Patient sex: F
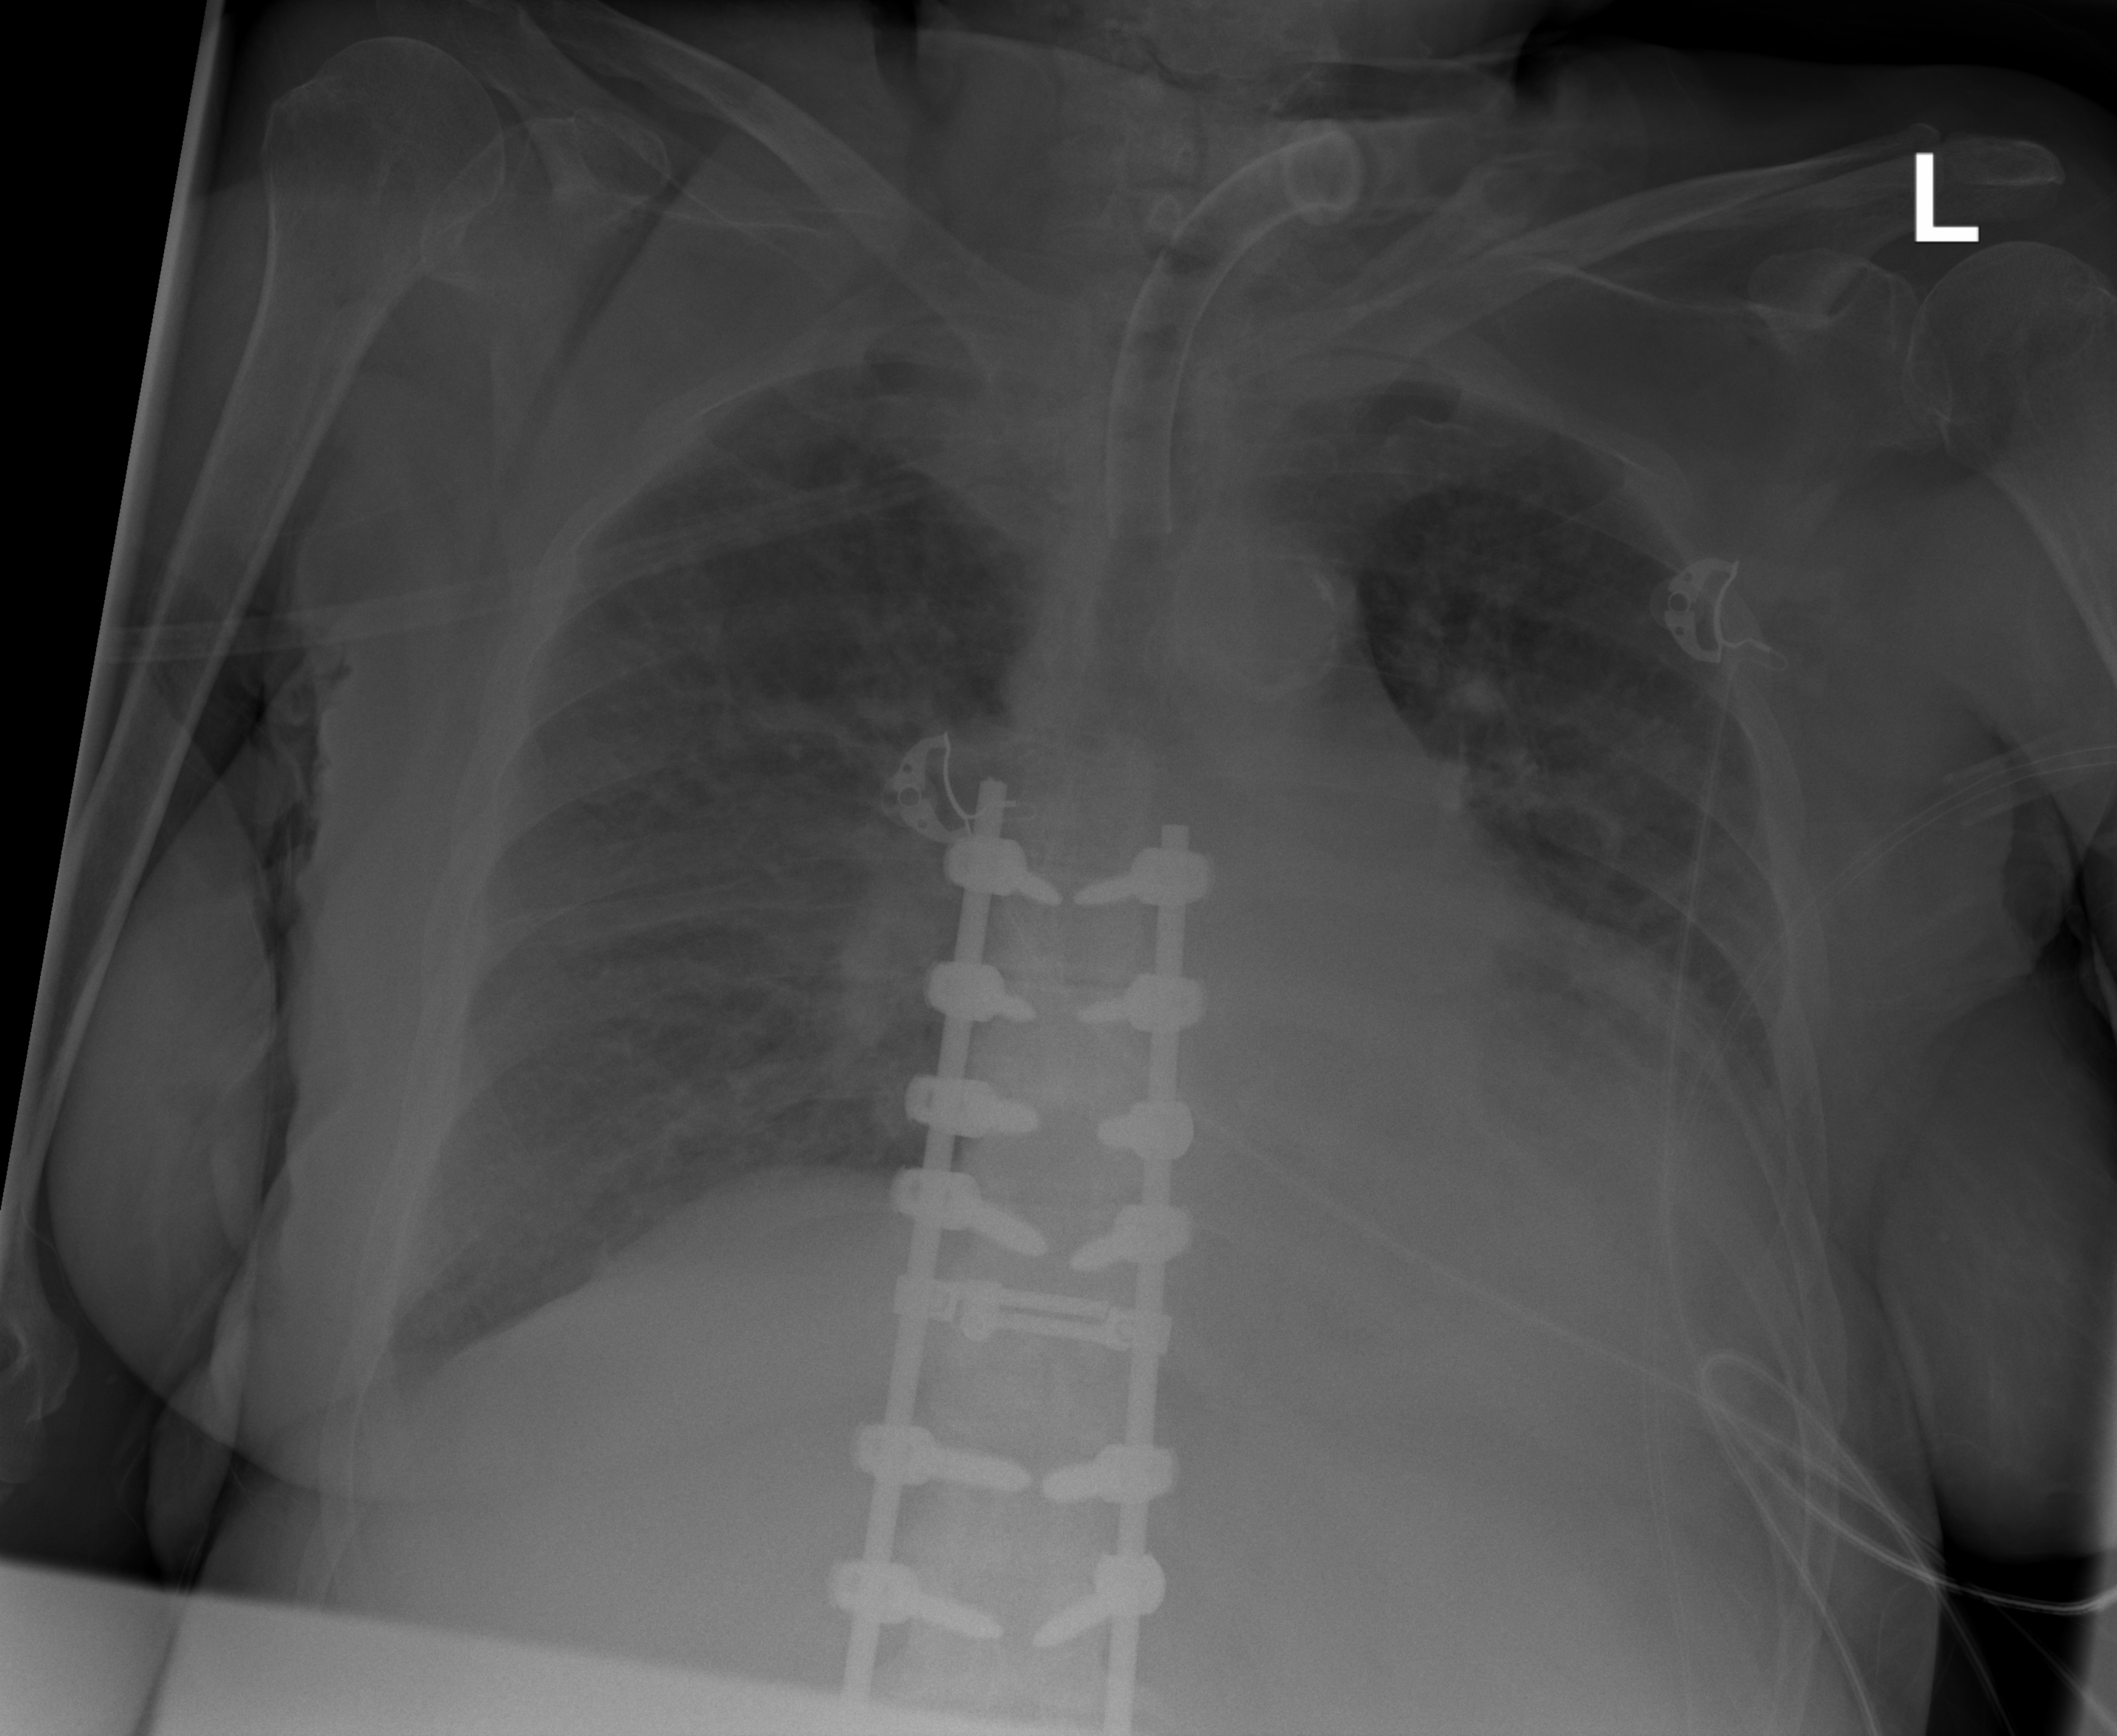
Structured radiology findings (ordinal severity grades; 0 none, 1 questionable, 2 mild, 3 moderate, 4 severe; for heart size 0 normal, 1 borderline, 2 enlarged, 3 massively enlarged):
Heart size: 2
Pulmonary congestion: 2
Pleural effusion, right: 1
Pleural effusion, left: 3
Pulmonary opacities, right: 1
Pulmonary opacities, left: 2
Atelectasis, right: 2
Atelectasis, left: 1